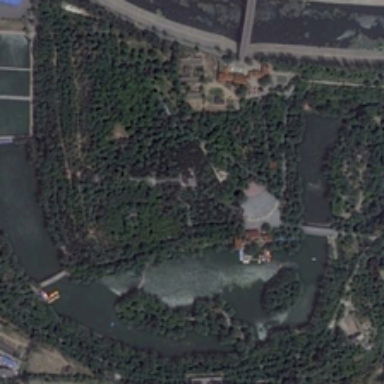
A big tree and a river .